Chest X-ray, AP view. Patient: 61 years old, sex M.
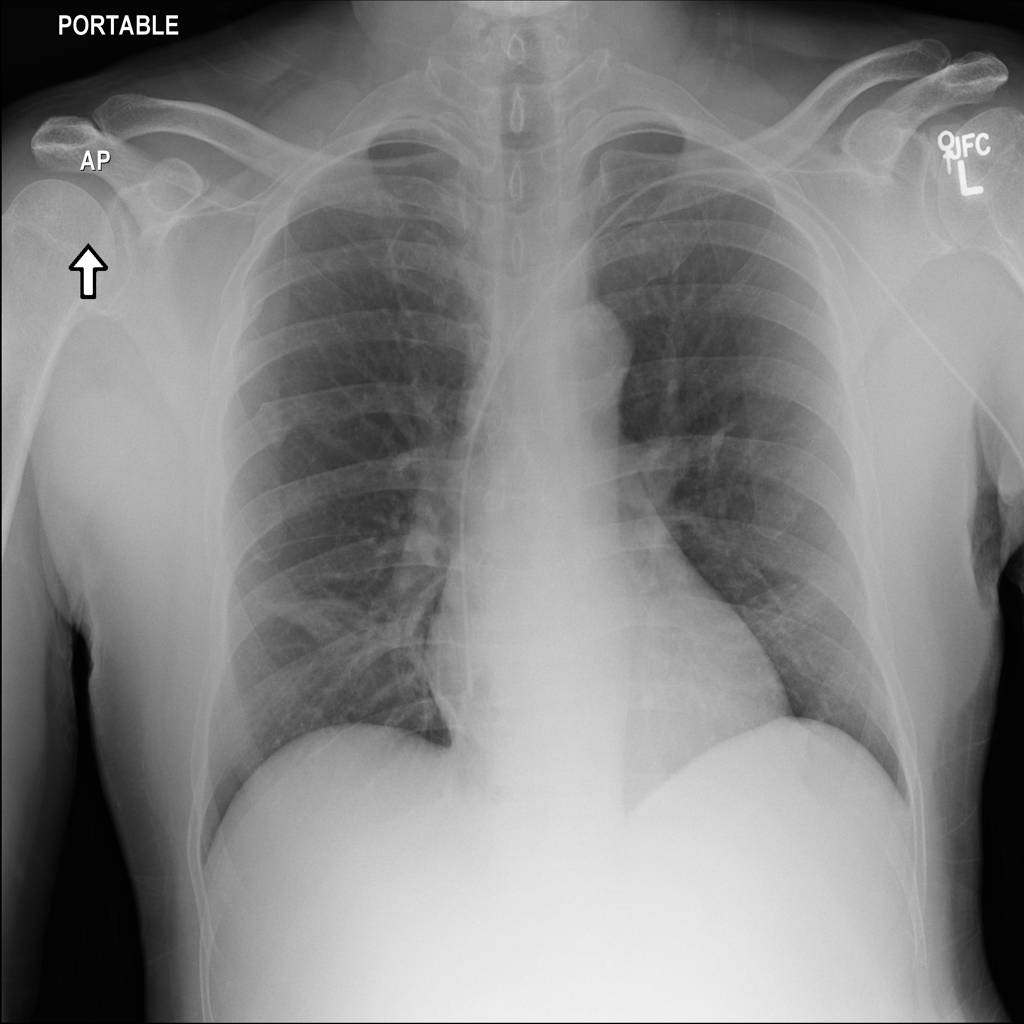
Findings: No Finding